Question: I am writing some software that takes a given string and replaces the letters to create sort of a "code". Here is my code to do that:
'''
string v = this.EncodeInput.ToString().ToUpper();
string result = v.Replace("A","s")
.Replace("B", "y")
.Replace("C", "t")
.Replace("D", "g")
.Replace("E", "c")
.Replace("F", "x")
.Replace("G", "v")
.Replace("H", "e")
.Replace("I", "d")
.Replace("J", "l")
.Replace("K", "n")
.Replace("L", "k")
.Replace("M", "0")
.Replace("N", "1")
.Replace("O", "9")
.Replace("P", "a")
.Replace("Q", "q")
.Replace("R", "2")
.Replace("S", "z")
.Replace("T", "5")
.Replace("U", "w")
.Replace("V", "f")
.Replace("W", "7")
.Replace("X", "6")
.Replace("Y", "4")
.Replace("Z", "m")
.Replace("1", "j")
.Replace("2", "3")
.Replace("3", "r")
.Replace("4", "h")
.Replace("5", "u")
.Replace("6", "0")
.Replace("7", "8")
.Replace("8", "i")
.Replace("9", "p")
.Replace("0", "b");
'''
I believe that that is okay. Then, I am trying to display the output of that in a MessageBox. Here is that code:
'''
MessageBox.Show(result);
'''
That works... kind of. The box shows up just fine, but it is full of gibberish. Here is what it outputs for an input of "A":

I cannot figure out why-- it should output "s". It shows that exact same string of characters regardless of what goes in the input. For example, I could input "Hello", and it would show the same thing.
Here is my reporting XAML:
'''
<TextBox HorizontalAlignment="Stretch" Margin="20,79,20,56" Name="EncodeInput"/>
<Button HorizontalAlignment="Right" Width="78" Height="25" VerticalAlignment="Bottom" Margin="0,0,20,15" Content="Encode Now" Click="Encode_It"/>
'''
In other words, why is the gibberish showing up, and not my variable?
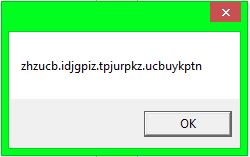
Answer: Correct the syntax as shown below (assuming that 'EncodeInput' is the name of 'TextBox'):
'''
string v = this.EncodeInput.Text.ToUpper();
'''
Thanks and regards,